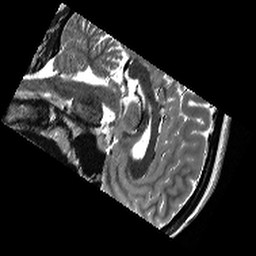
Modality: T2w
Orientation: sagittal
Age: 24
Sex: female
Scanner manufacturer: siemens
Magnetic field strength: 3 T
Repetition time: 13.15 s
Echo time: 0.082 s